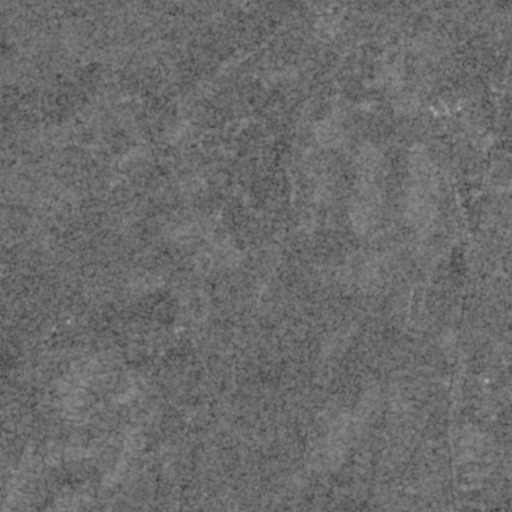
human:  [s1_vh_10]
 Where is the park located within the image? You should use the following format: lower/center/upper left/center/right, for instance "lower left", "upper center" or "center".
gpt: The park is located in the lower right of the image.
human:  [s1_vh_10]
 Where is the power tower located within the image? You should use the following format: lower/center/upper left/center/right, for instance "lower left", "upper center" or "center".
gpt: The power tower is located in the upper left of the image.
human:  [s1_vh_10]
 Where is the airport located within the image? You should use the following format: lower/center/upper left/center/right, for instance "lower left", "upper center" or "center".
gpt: There is no airport in the image.

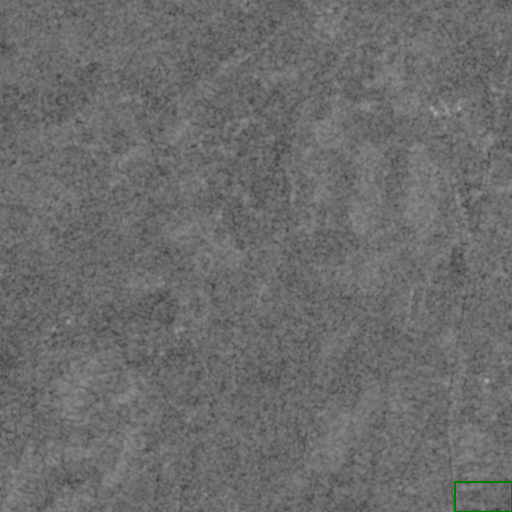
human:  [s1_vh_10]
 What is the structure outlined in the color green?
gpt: The structure outlined in green is a park.
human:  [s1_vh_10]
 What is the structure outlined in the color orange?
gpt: There is no orange outline.